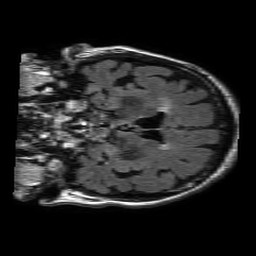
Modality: FLAIR
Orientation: coronal
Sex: male
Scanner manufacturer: philips
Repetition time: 11 s
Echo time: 0.125 s